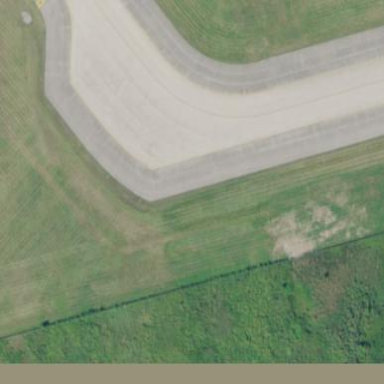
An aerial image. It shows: Apron at the airport.